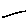
Label: line